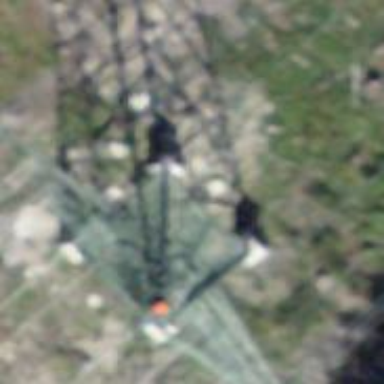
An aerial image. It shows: Lattice structure tower used for power transmission.